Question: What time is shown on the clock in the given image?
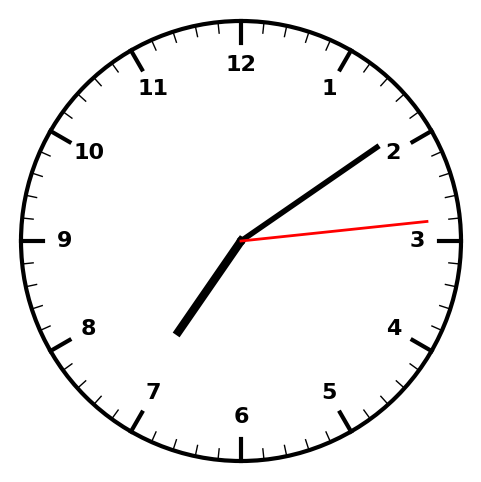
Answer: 07:09:14